Sex: M
Age: 50
Scanner: Avanto
Primary tumour origin: Non-Small Cell Lung Cancer
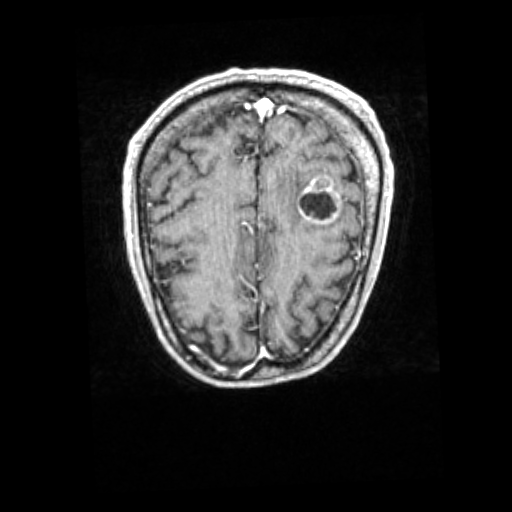
Segmented lesion volume (cc): 10.07
Number of lesion components: 1